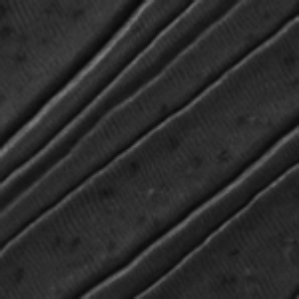
Label: frost